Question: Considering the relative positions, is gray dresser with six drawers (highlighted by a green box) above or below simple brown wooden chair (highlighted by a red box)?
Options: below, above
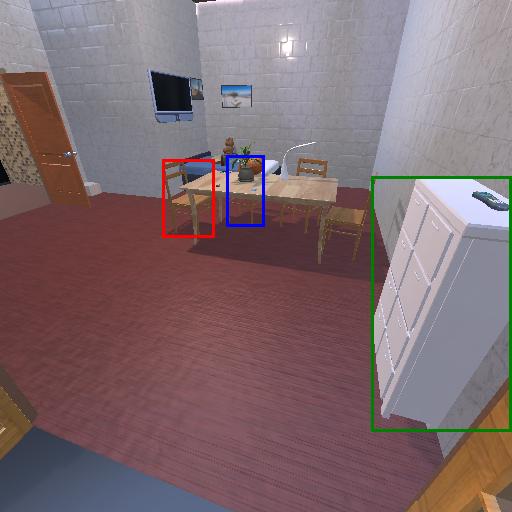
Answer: below